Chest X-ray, PA view. Patient: 45 years old, sex F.
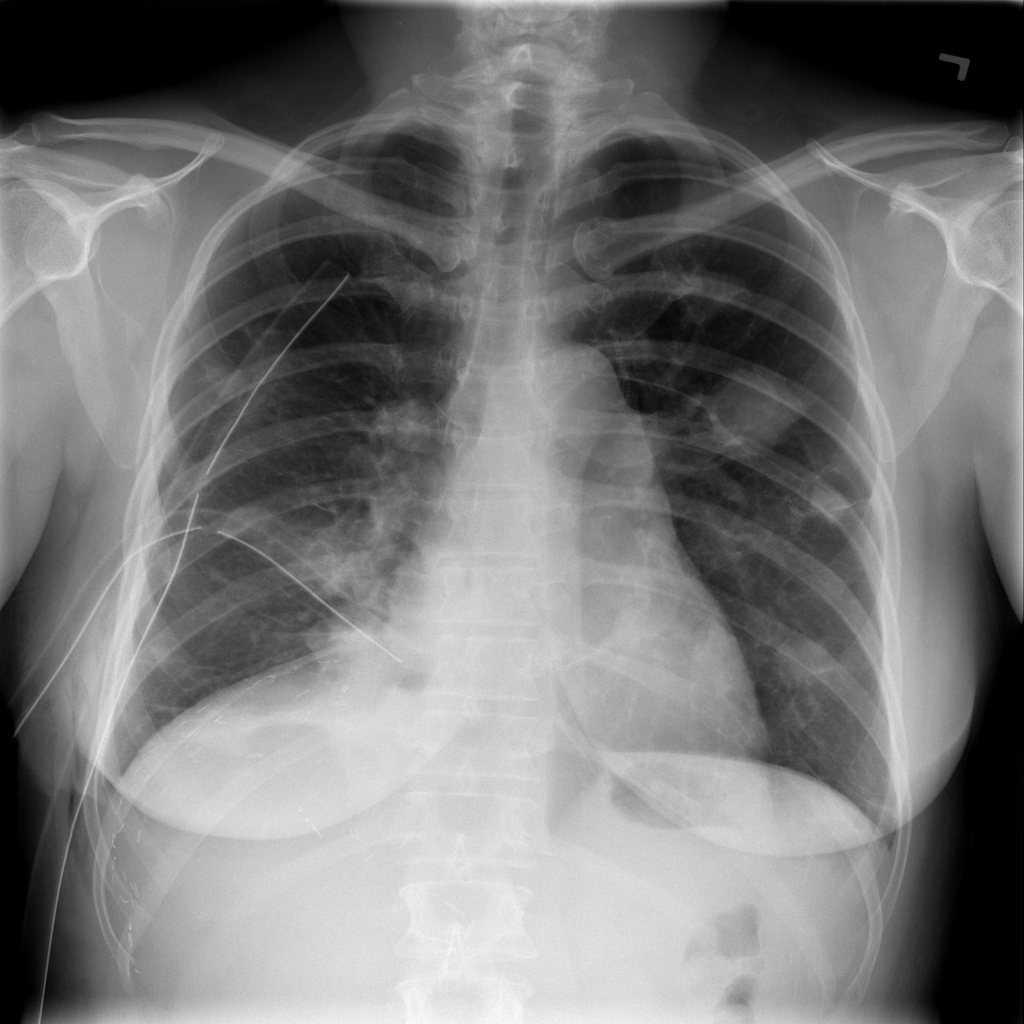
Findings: Nodule, Pneumothorax